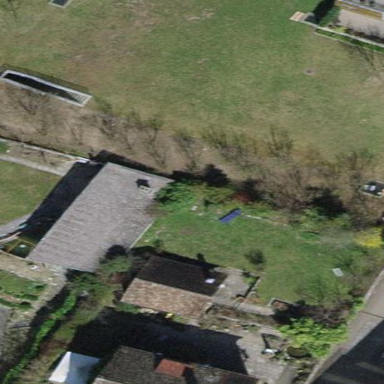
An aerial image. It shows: Shed.